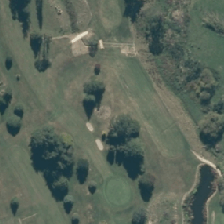
Land cover: urban_parkland